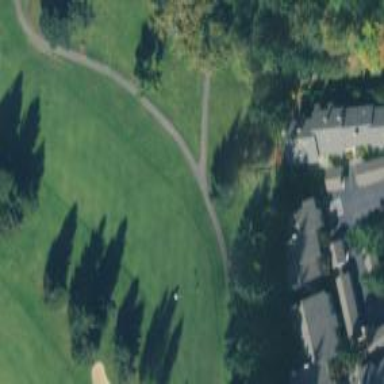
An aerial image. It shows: View of golf hole.